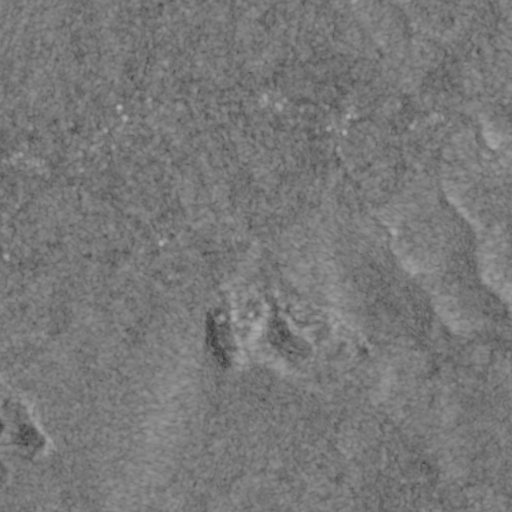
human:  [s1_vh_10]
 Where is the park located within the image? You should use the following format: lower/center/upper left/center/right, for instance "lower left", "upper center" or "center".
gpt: The park is located in the upper left of the image.
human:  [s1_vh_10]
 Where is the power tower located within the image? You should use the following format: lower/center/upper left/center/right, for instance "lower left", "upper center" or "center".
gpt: The power tower is located in the right of the image.
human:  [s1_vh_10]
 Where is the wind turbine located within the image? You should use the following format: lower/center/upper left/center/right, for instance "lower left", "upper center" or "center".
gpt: The wind turbine is located in the lower right of the image.
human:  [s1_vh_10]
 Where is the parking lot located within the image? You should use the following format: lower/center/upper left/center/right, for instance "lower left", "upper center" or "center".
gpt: There is no parking lot in the image.

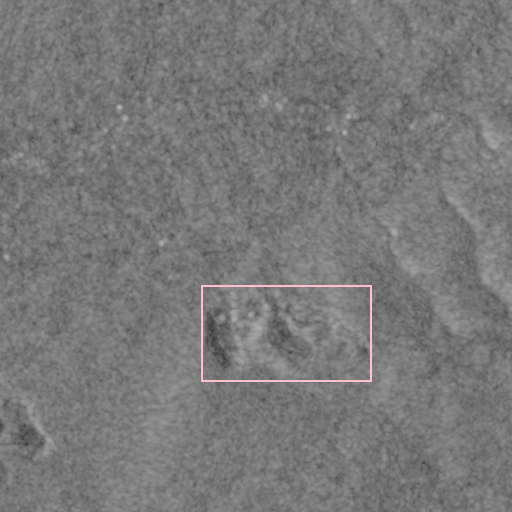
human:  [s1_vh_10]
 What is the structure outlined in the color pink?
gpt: The structure outlined in pink is a quarry.
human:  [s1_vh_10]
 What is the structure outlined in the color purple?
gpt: There is no purple outline.